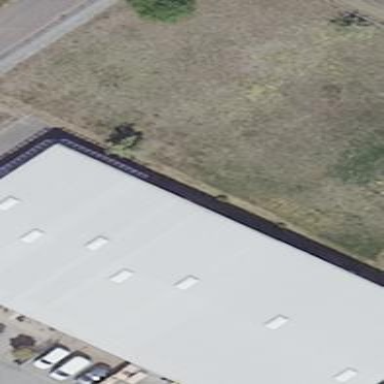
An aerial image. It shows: Industrial building.